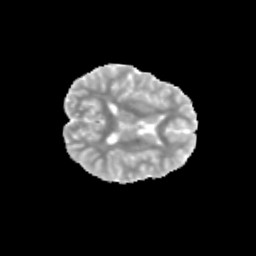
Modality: MD
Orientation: axial
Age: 12
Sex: female
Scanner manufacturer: siemens
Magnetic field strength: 3 T
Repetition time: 3.8 s
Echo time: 0.07 s